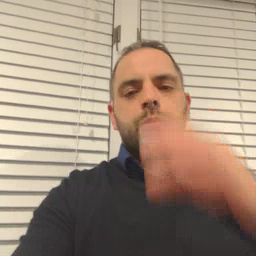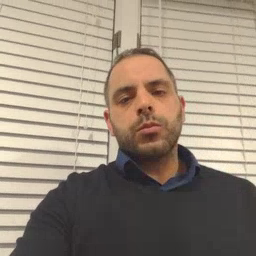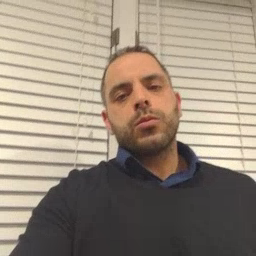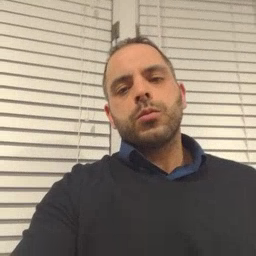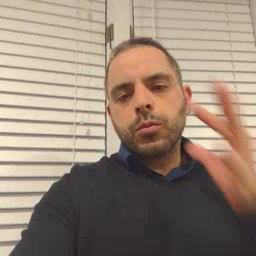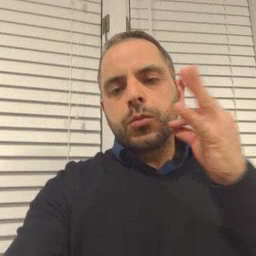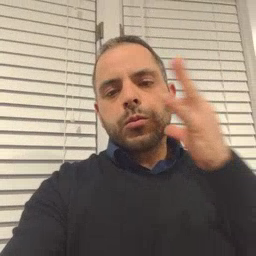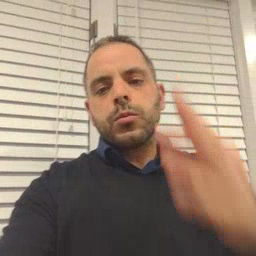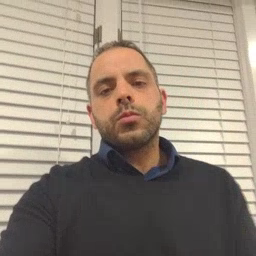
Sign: cat